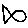
Label: fish